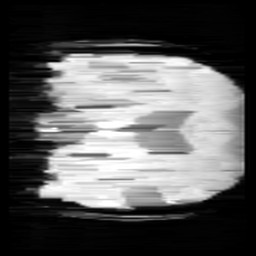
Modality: minIP
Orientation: coronal
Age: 13
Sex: male
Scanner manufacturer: siemens
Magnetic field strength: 3 T
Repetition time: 0.027 s
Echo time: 0.02 s